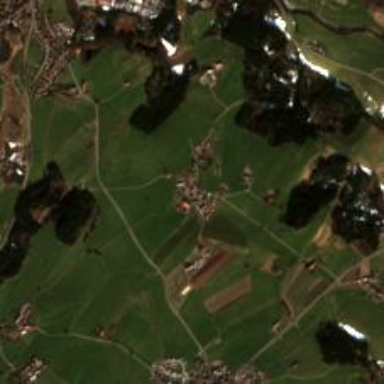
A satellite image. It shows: Small hamlet.